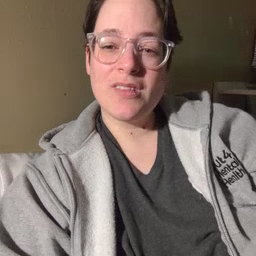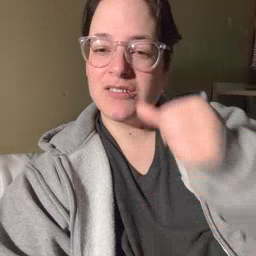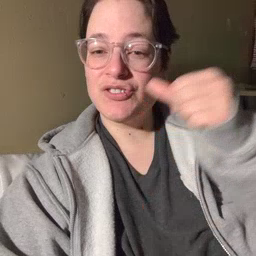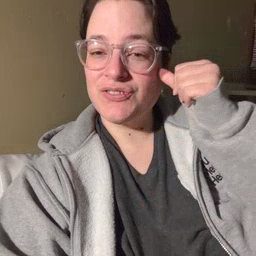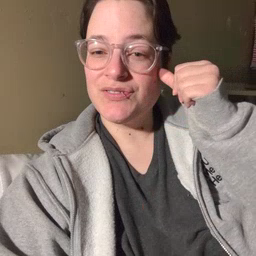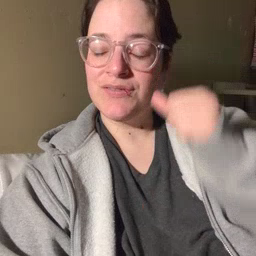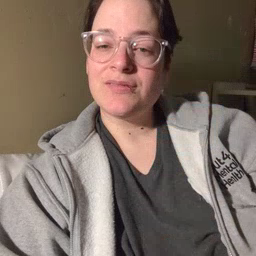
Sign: yesterday